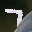
Label: 7